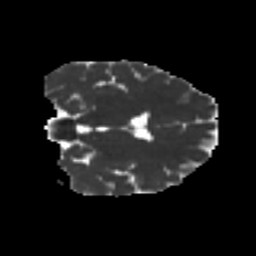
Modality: MD
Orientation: coronal
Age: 35
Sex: female
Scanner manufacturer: ge
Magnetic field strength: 3 T
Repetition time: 7.8 s
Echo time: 0.0606 s